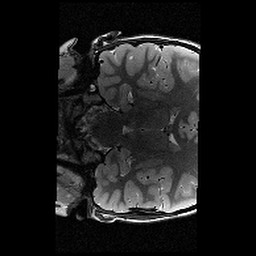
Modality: T2w
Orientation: coronal
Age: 10
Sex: male
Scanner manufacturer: siemens
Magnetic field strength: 3 T
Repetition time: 9.23 s
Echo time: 0.067 s